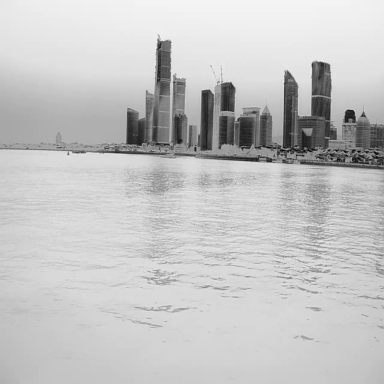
There are two objects shown in the infrared image, including a canoe, and a container_ship.